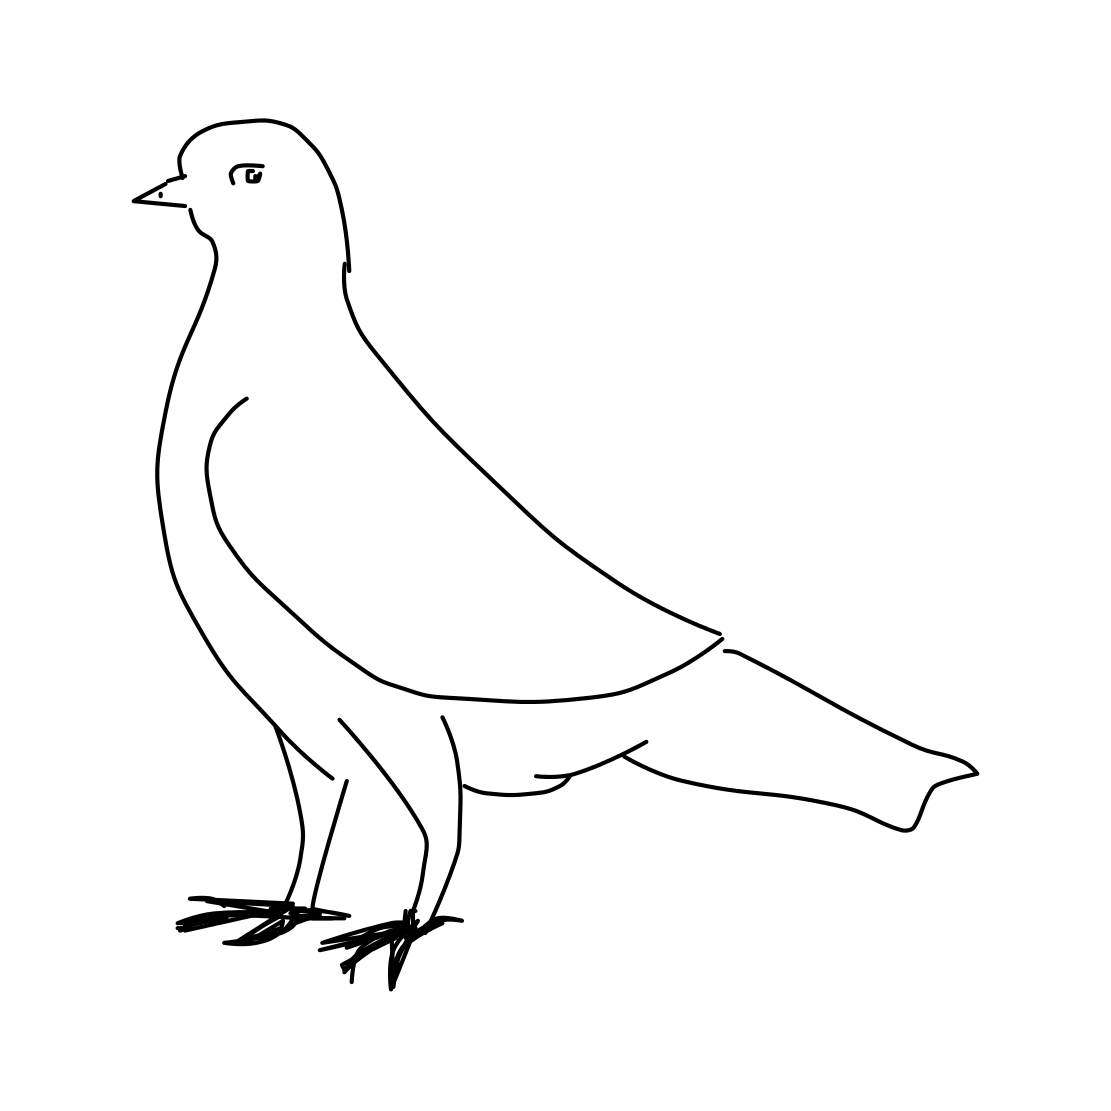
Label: pigeon